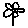
Label: flower